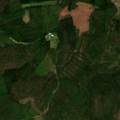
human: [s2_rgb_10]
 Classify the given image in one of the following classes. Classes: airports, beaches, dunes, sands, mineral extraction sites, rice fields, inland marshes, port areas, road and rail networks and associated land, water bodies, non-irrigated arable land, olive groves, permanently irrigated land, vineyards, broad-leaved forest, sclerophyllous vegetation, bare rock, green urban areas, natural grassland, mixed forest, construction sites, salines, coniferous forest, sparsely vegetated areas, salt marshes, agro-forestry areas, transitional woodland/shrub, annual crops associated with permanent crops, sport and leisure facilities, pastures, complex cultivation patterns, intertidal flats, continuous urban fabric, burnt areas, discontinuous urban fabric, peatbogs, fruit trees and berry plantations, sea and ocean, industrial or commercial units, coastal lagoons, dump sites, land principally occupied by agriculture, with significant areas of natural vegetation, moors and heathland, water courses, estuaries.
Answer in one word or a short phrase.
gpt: coniferous forest, mixed forest